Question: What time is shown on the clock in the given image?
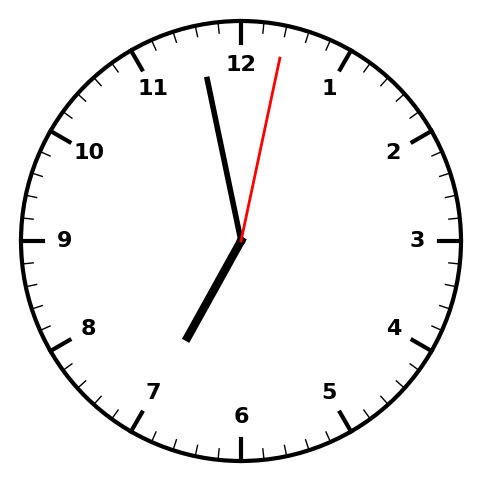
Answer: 06:58:02